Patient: sex F, age 39
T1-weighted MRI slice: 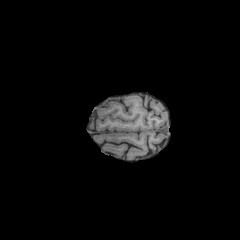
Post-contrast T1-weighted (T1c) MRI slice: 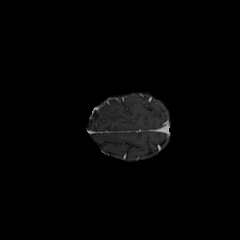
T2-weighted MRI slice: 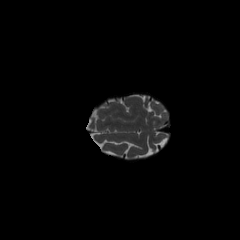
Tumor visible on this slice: no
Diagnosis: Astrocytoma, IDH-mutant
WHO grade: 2